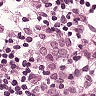
Metastatic tissue present: yes